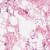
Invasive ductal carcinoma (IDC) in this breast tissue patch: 0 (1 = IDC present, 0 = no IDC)